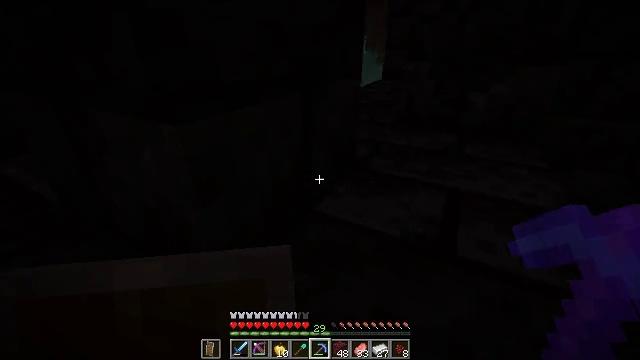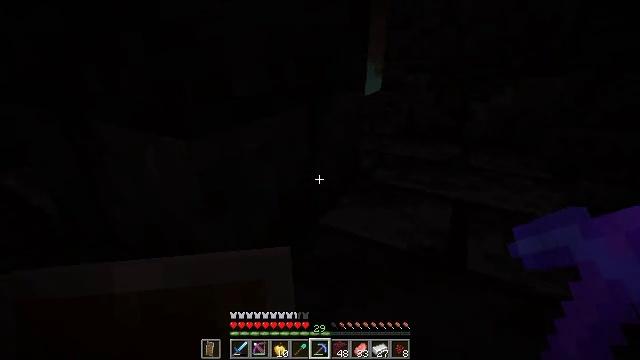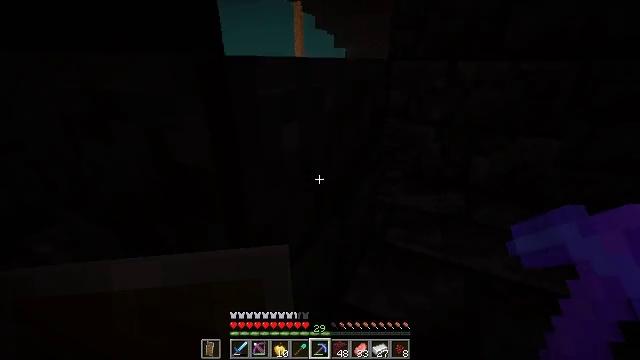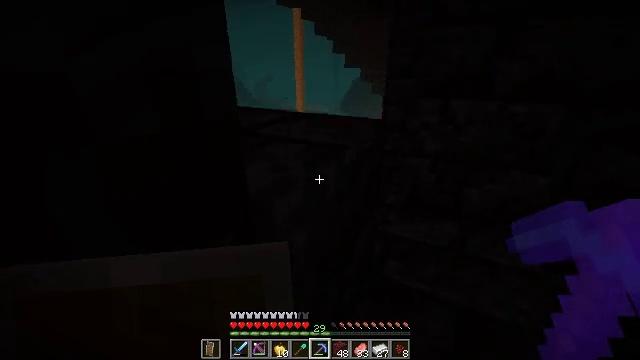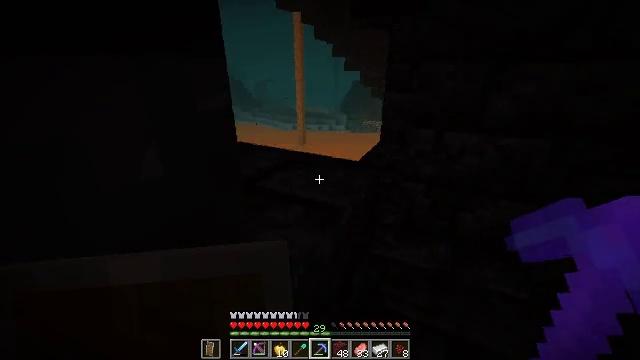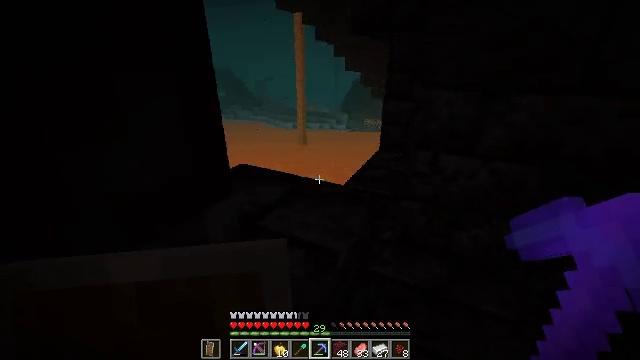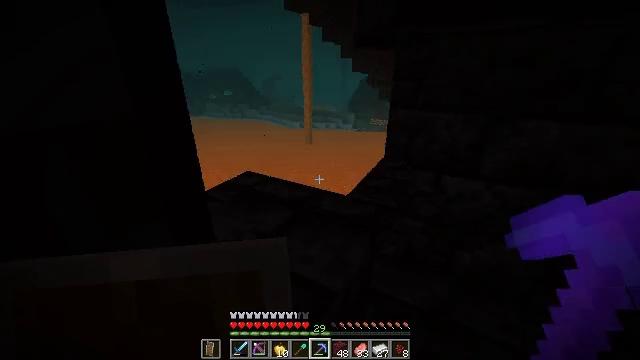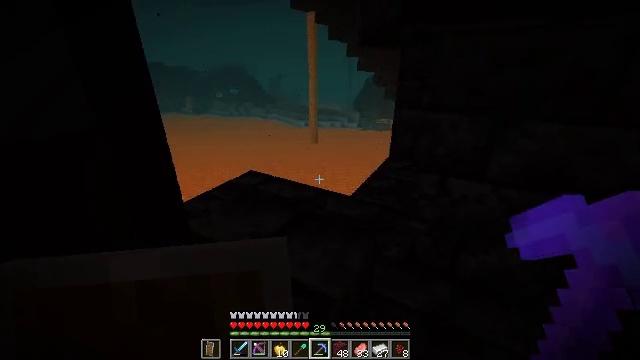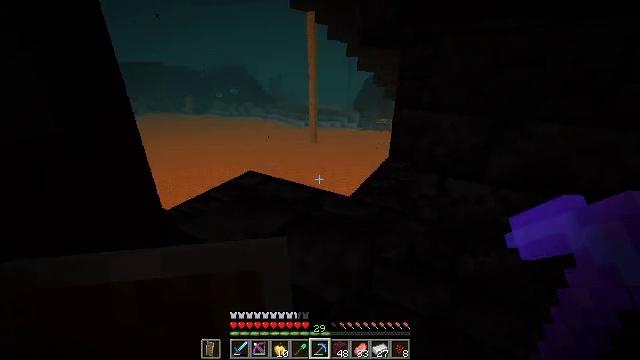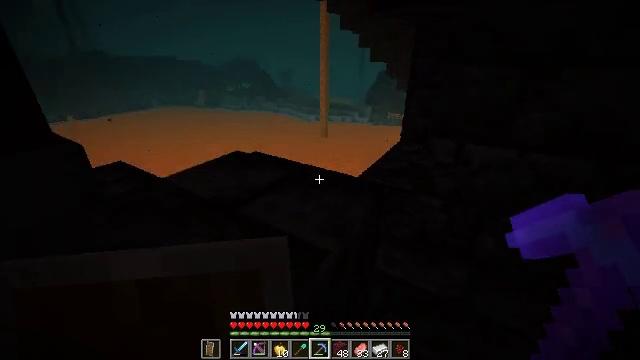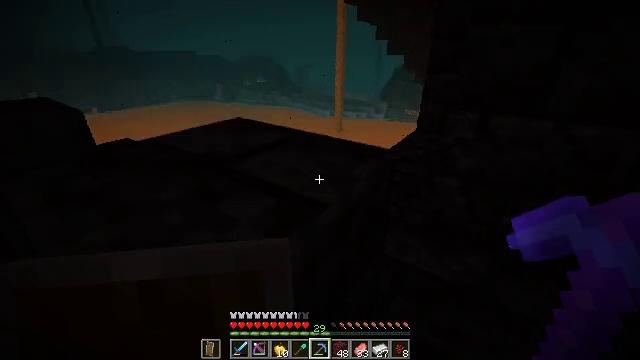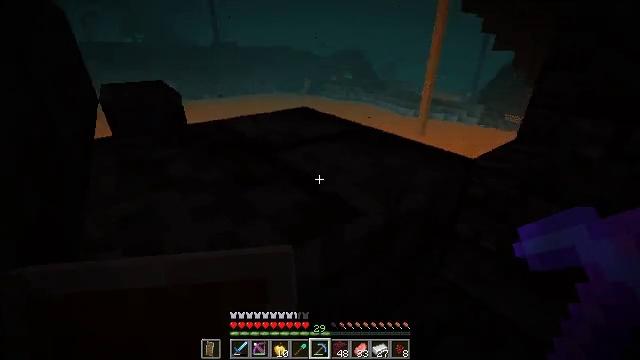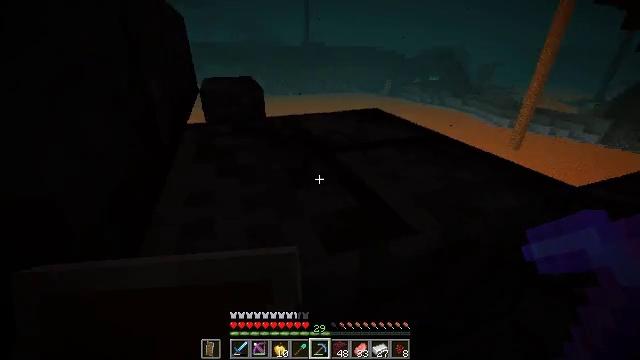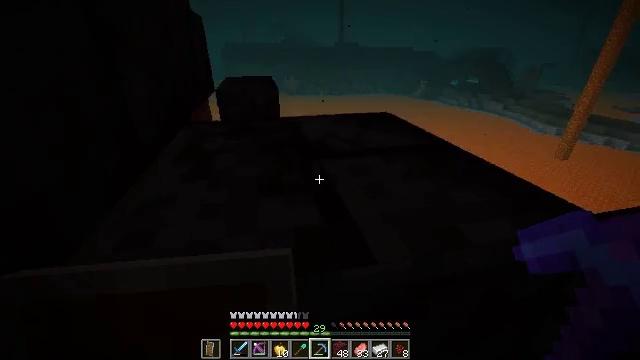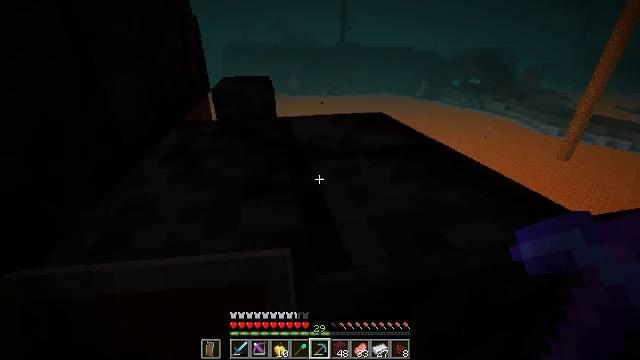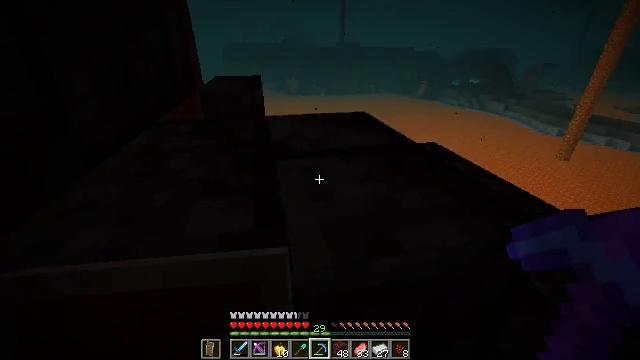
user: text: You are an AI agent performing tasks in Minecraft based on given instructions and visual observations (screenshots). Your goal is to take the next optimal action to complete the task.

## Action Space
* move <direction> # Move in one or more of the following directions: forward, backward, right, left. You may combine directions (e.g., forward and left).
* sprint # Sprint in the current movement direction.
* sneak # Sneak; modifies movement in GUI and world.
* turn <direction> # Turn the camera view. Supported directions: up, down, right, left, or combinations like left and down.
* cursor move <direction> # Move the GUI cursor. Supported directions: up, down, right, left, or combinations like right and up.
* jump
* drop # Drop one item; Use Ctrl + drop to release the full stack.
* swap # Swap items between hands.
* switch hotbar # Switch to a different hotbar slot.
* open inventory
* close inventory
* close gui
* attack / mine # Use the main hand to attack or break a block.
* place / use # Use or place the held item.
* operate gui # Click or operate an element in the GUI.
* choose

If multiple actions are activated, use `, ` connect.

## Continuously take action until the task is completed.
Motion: motion action
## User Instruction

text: Gather polished blackstone bricks.
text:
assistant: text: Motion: move forward, turn up
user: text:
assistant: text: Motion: move forward, turn up, jump
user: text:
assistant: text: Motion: move forward, jump
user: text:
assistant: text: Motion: move forward, jump
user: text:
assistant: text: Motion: move forward, jump
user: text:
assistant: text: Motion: move forward, turn left, jump
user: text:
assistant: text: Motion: move forward and move right, sneak, turn left, jump
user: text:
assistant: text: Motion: move forward and move right, sneak
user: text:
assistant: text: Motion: move forward and move right, sneak, turn left
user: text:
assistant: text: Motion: move forward and move right, sneak, turn left
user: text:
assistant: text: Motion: move forward and move right, sneak, turn left
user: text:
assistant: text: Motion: move forward and move right, sneak, turn left
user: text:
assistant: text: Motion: move forward and move right, sneak, turn left
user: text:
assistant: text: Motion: move forward and move right, sneak
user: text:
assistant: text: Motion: move forward, sneak
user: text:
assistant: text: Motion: move forward and move right, sneak
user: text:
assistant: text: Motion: move forward and move right, sneak, jump
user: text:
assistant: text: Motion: move forward and move right, sneak, jump
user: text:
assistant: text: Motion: move forward and move right, sneak, turn left and down, jump
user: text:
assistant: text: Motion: move forward and move right, sneak, turn left and down, jump
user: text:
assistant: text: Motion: move forward and move right, sneak, turn left and down
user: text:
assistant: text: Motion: move forward and move right, sneak, turn left
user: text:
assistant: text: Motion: move forward and move left, sneak, turn left
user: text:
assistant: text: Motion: move forward and move left, sneak
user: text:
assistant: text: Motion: move forward and move left, sneak, turn left and up
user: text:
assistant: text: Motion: move forward, sneak, turn left and up
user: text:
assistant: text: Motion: move forward, sneak, turn left and up, attack / mine
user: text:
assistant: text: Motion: move forward, sneak, attack / mine
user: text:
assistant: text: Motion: move forward, sneak, attack / mine
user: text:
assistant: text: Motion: move forward, sneak, attack / mine